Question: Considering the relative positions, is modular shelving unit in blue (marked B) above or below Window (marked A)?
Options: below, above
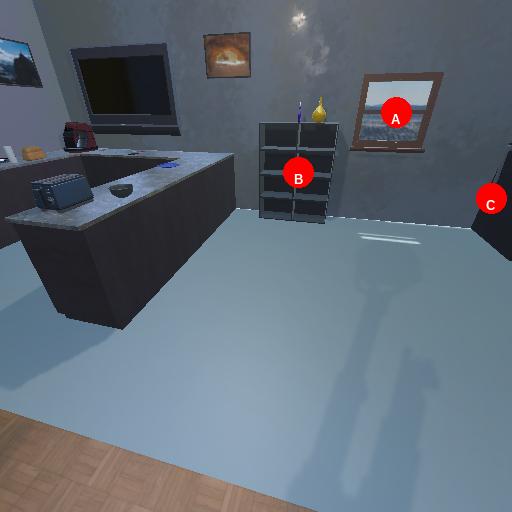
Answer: below